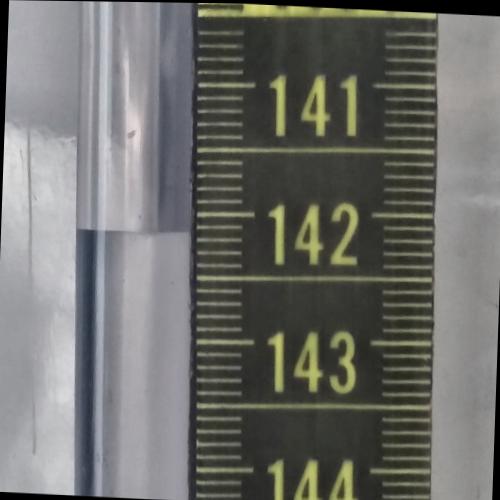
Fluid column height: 142.1 cm